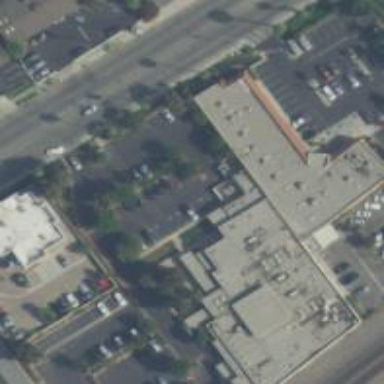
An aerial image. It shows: Retail building.